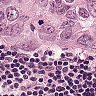
Metastatic tissue present: yes